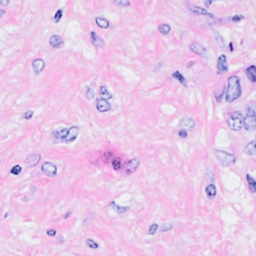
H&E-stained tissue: Breast